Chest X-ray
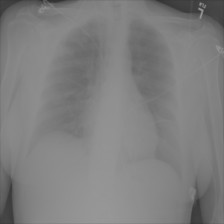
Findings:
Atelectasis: negative
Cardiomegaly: negative
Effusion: negative
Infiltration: negative
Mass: negative
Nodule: negative
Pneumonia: negative
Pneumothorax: negative
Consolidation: negative
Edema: negative
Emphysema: negative
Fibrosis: negative
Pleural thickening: negative
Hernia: negative